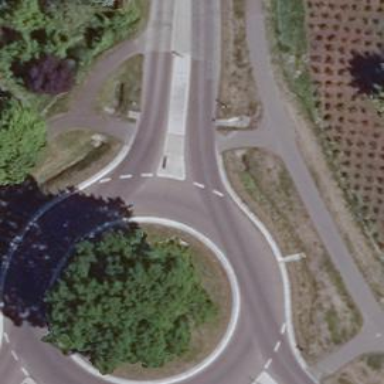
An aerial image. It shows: Traffic calming island.